Question: Code:
'''
<div class="RightAsideBlock">
<div class="BlockHeader">TEST HEADER</div>
<div class="BlockContent ForTags">
<div class="PopularTags"><a href="" >test</a></div>
<div class="PopularTags"><a href="" >test</a></div>
<div class="PopularTags"><a href="" >test</a></div>
<div class="PopularTags"><a href="" >test</a></div>
<div class="PopularTags"><a href="" >test</a></div>
<div class="PopularTags"><a href="" >test</a></div>
<div class="PopularTags"><a href="" >test</a></div>
<div class="PopularTags"><a href="" >test</a></div>
</div>
</div>
'''
Css:
'''
.RightAsideBlock {
width: 100%;
margin-bottom: 15px;
box-shadow: 0.2em 0.2em 2px rgba(122,122,122,0.5);
}
.PopularTags {
color: #acacac;
background-color: #ededed;
border: 0px;
border: 1px solid #acacac;
padding: 4px 5px;
float: left;
margin: 0 5px 5px 0;
font-size: 12px;
}
'''
In result we have:

Tell me please why 'div.ForTags' not get height auto and divs 'div.PopularTags' move beyond the block boundary 'div.ForTags' ?
And how make right?
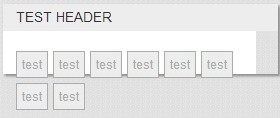
Answer: You need to add the following rule
'''
.ForTags { overflow: auto }
'''
to create a block formatting context for the parent block that contains the floating elements.